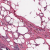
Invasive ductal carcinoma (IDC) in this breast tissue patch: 0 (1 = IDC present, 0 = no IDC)